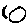
Label: moon